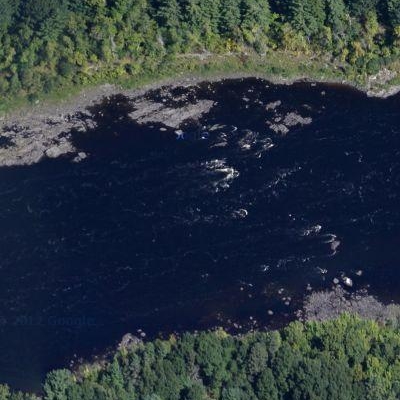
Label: RiverLake